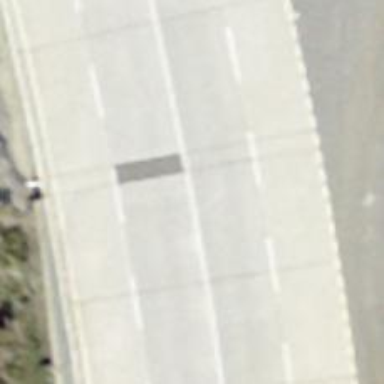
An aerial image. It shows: Asphalt road classified as primary highway.